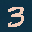
Label: 3